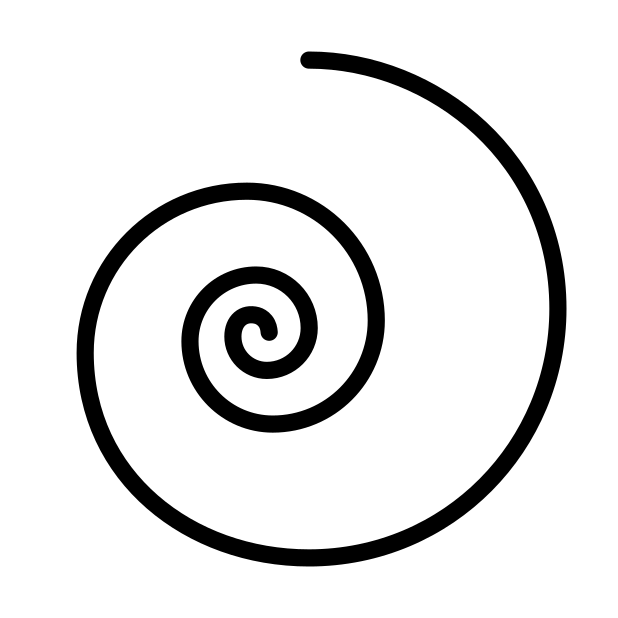
Emoji: 🌀
Name: cyclone
Unicode: 0x1f300